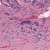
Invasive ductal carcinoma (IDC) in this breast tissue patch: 1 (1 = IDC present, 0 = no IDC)